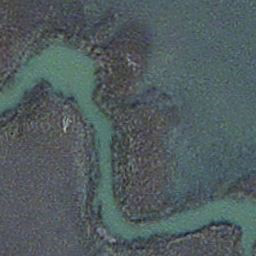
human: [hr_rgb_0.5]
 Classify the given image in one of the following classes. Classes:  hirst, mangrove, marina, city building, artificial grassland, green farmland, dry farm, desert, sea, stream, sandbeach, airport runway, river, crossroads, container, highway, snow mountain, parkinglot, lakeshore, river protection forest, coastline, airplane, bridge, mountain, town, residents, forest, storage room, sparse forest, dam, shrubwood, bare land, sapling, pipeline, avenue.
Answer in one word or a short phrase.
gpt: stream